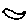
Label: bird